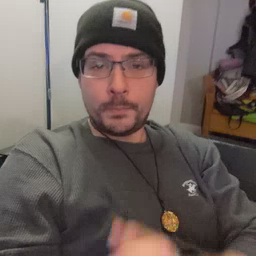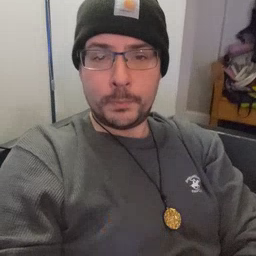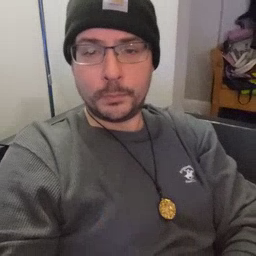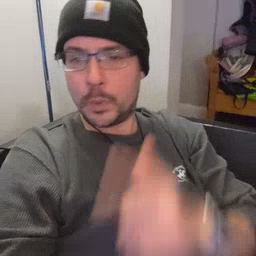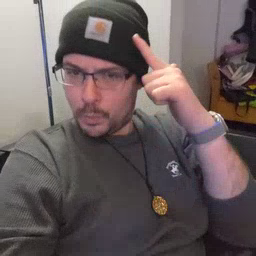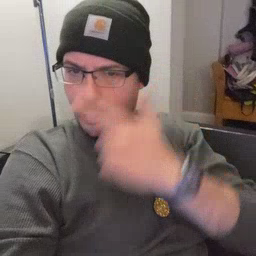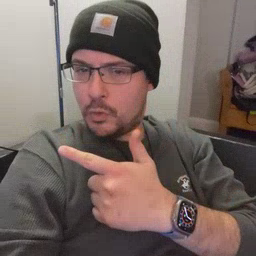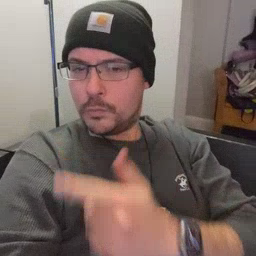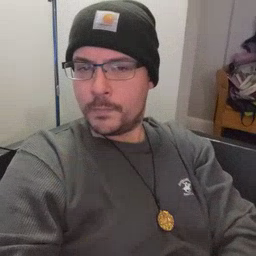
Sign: brother